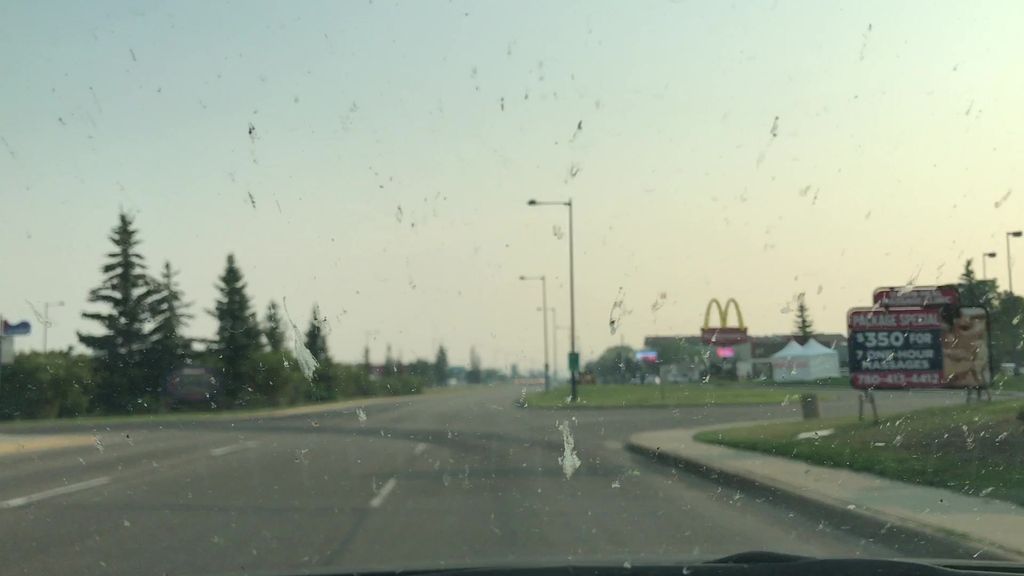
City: edmonton